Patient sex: M
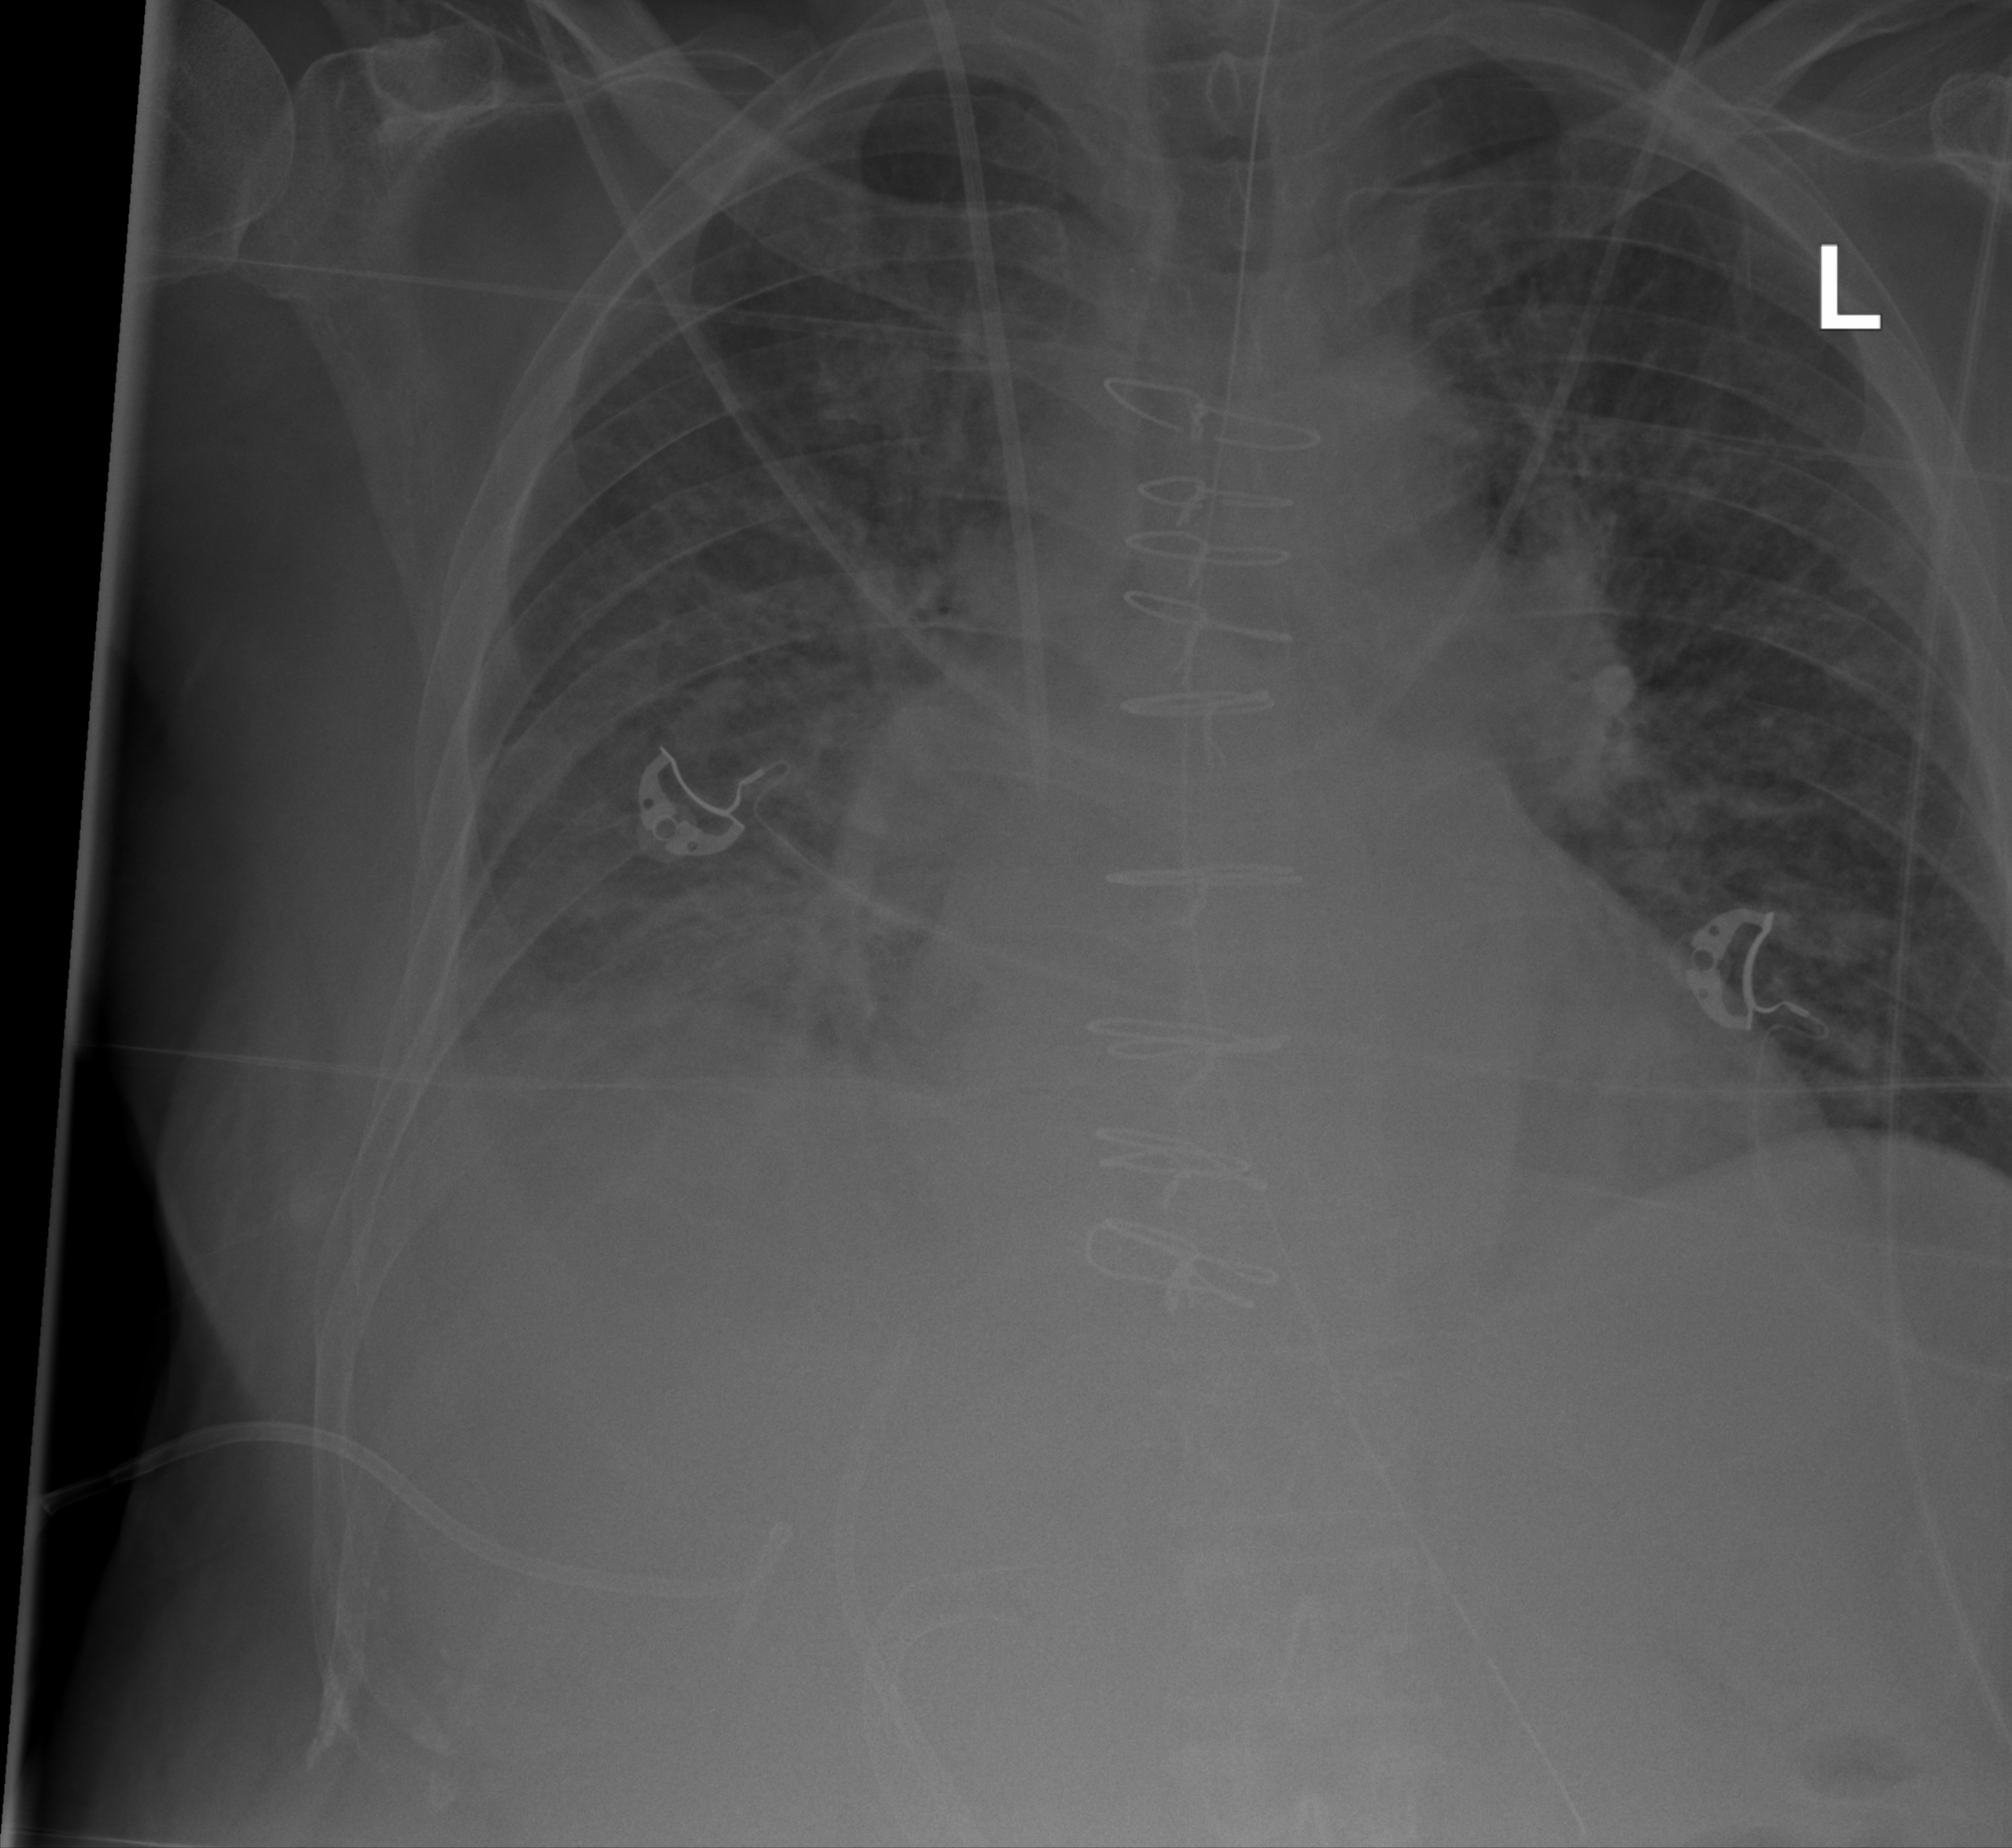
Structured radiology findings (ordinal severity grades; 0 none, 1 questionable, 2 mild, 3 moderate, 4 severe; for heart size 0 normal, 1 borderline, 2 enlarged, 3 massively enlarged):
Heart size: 1
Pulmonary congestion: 2
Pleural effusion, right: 3
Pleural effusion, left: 0
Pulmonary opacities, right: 2
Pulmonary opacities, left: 2
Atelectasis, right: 2
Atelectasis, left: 2